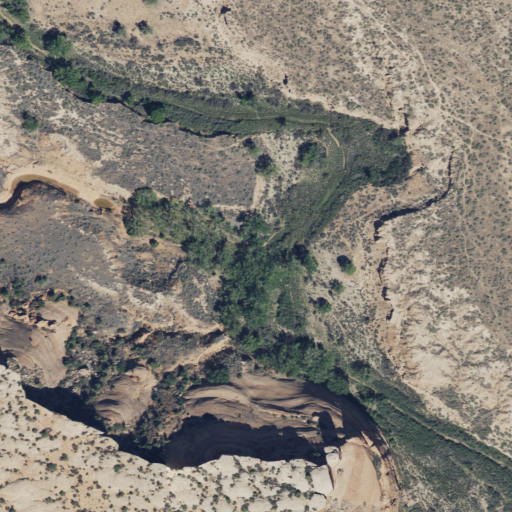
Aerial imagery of valley in Utah named Clover Canyon containing shrub, woody wetlands, herbaceous wetlands, and evergreen forest